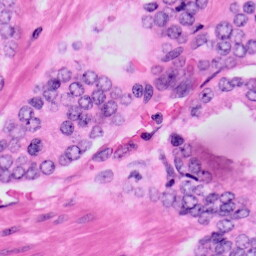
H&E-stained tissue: Prostate